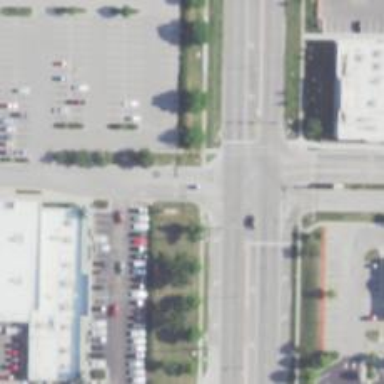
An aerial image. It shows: Solid stop line on the road marking.